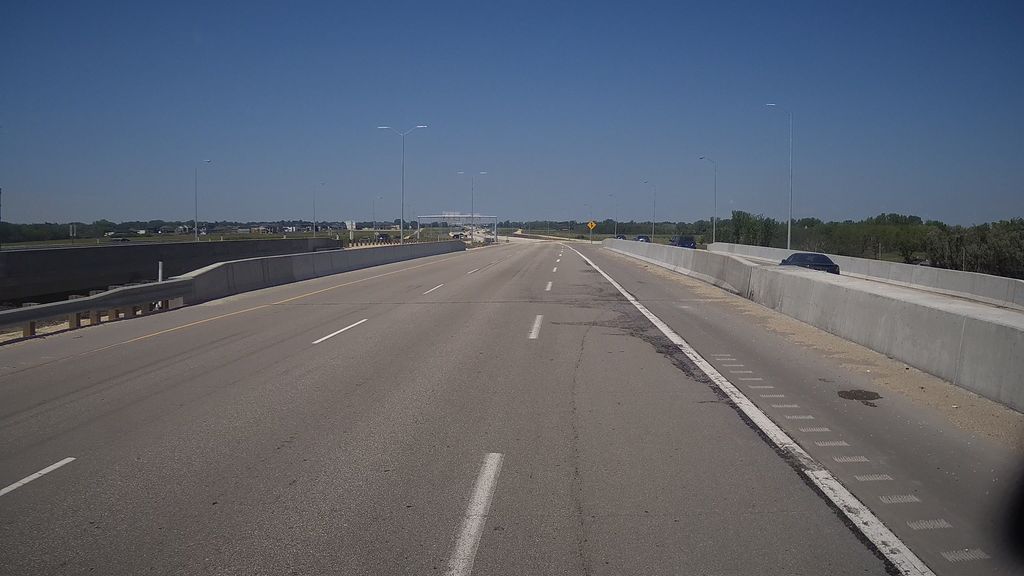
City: winnipeg